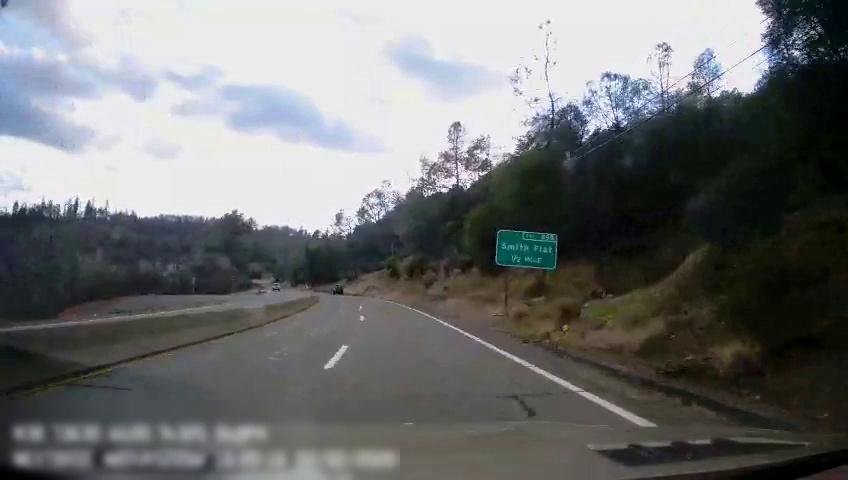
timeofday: Day
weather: Sunny
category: Drivable Space
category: Drivable Space
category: Vehicles | SUV
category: Vehicles | SUV
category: Lanes | Opposite Lane
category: Lanes | Alternate Lane
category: Lanes | Current Lane
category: Lanes | Alternate Lane
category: Traffic | Signs